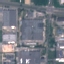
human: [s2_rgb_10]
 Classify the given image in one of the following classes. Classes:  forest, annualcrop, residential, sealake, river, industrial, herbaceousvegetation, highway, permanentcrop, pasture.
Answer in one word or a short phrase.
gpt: Industrial